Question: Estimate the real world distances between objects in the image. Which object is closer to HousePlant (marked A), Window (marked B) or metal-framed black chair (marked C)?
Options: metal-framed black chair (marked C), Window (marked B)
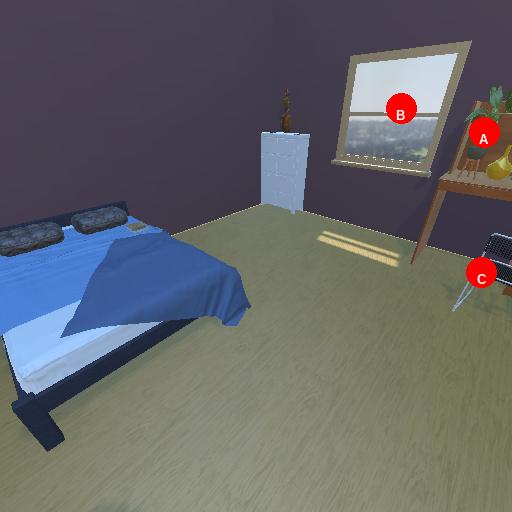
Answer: metal-framed black chair (marked C)